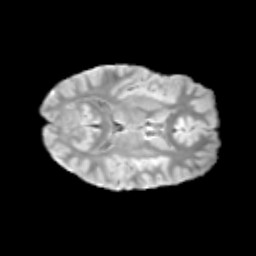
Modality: T2w
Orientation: axial
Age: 10
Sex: male
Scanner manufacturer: siemens
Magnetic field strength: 3 T
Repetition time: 3.8 s
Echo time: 0.07 s